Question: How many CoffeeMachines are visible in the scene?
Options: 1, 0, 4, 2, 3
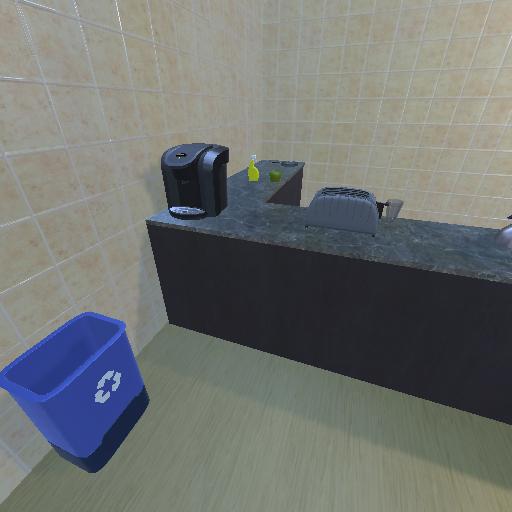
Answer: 1